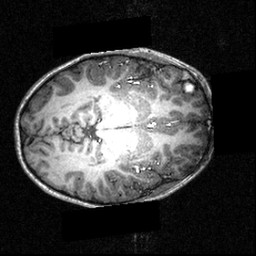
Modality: T1w
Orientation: axial
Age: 12
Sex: male
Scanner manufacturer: siemens
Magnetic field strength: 3.951 T
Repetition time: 1.5 s
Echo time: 0.00335 s